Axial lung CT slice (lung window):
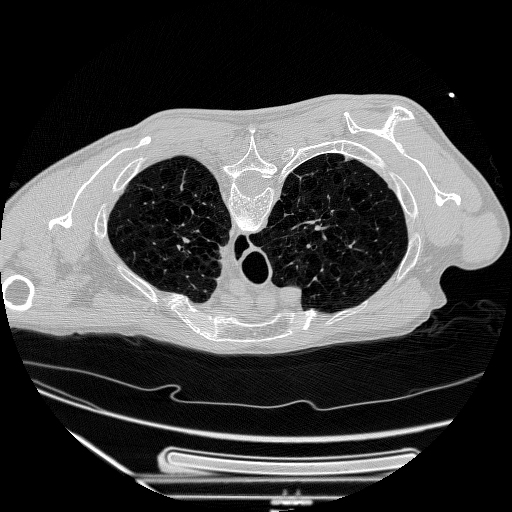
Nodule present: no